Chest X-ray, PA view. Patient: 63 years old, sex M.
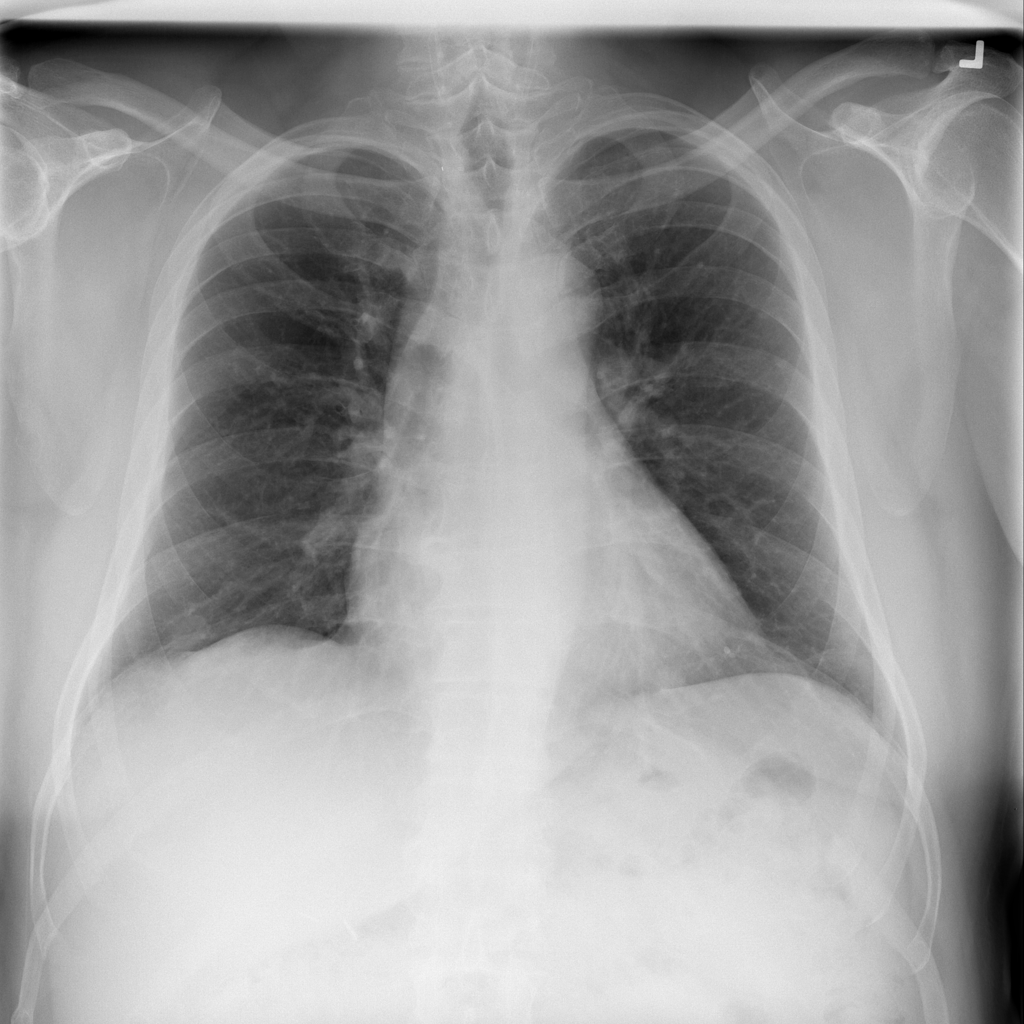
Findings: No Finding